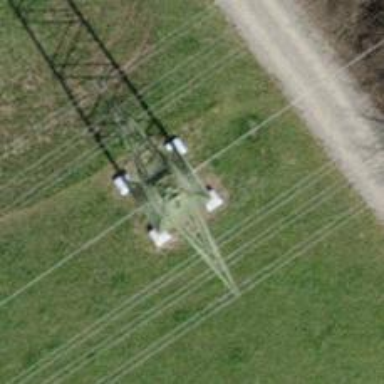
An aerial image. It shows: Power tower.